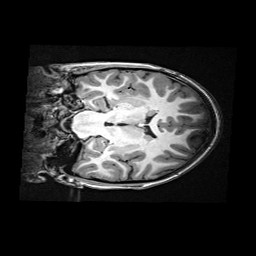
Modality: T1w
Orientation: coronal
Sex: female